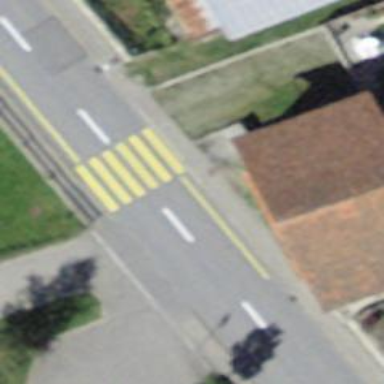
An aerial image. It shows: Uncontrolled zebra crossing on the road.